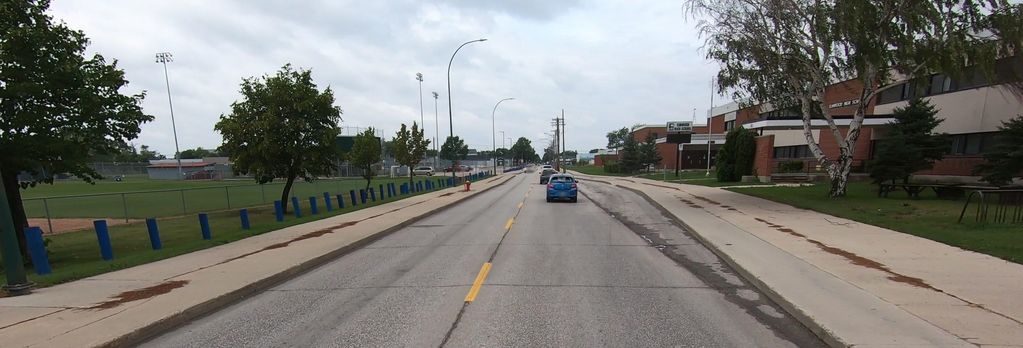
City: winnipeg